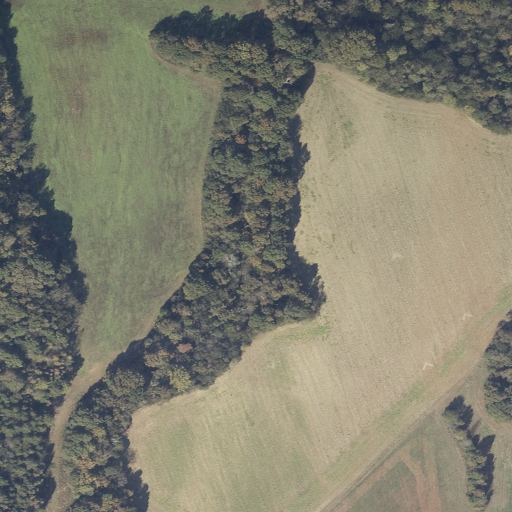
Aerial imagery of valley in Alabama named Milk Spring Hollow containing cultivated crops, deciduous forest, pasture, woody wetlands, shrub, and mixed forest